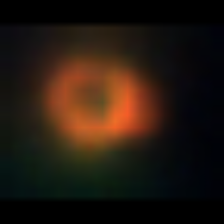
Taxon: NanoPlankton
Group: Other